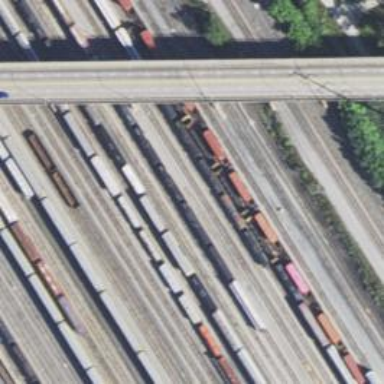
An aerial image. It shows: Railway yard.